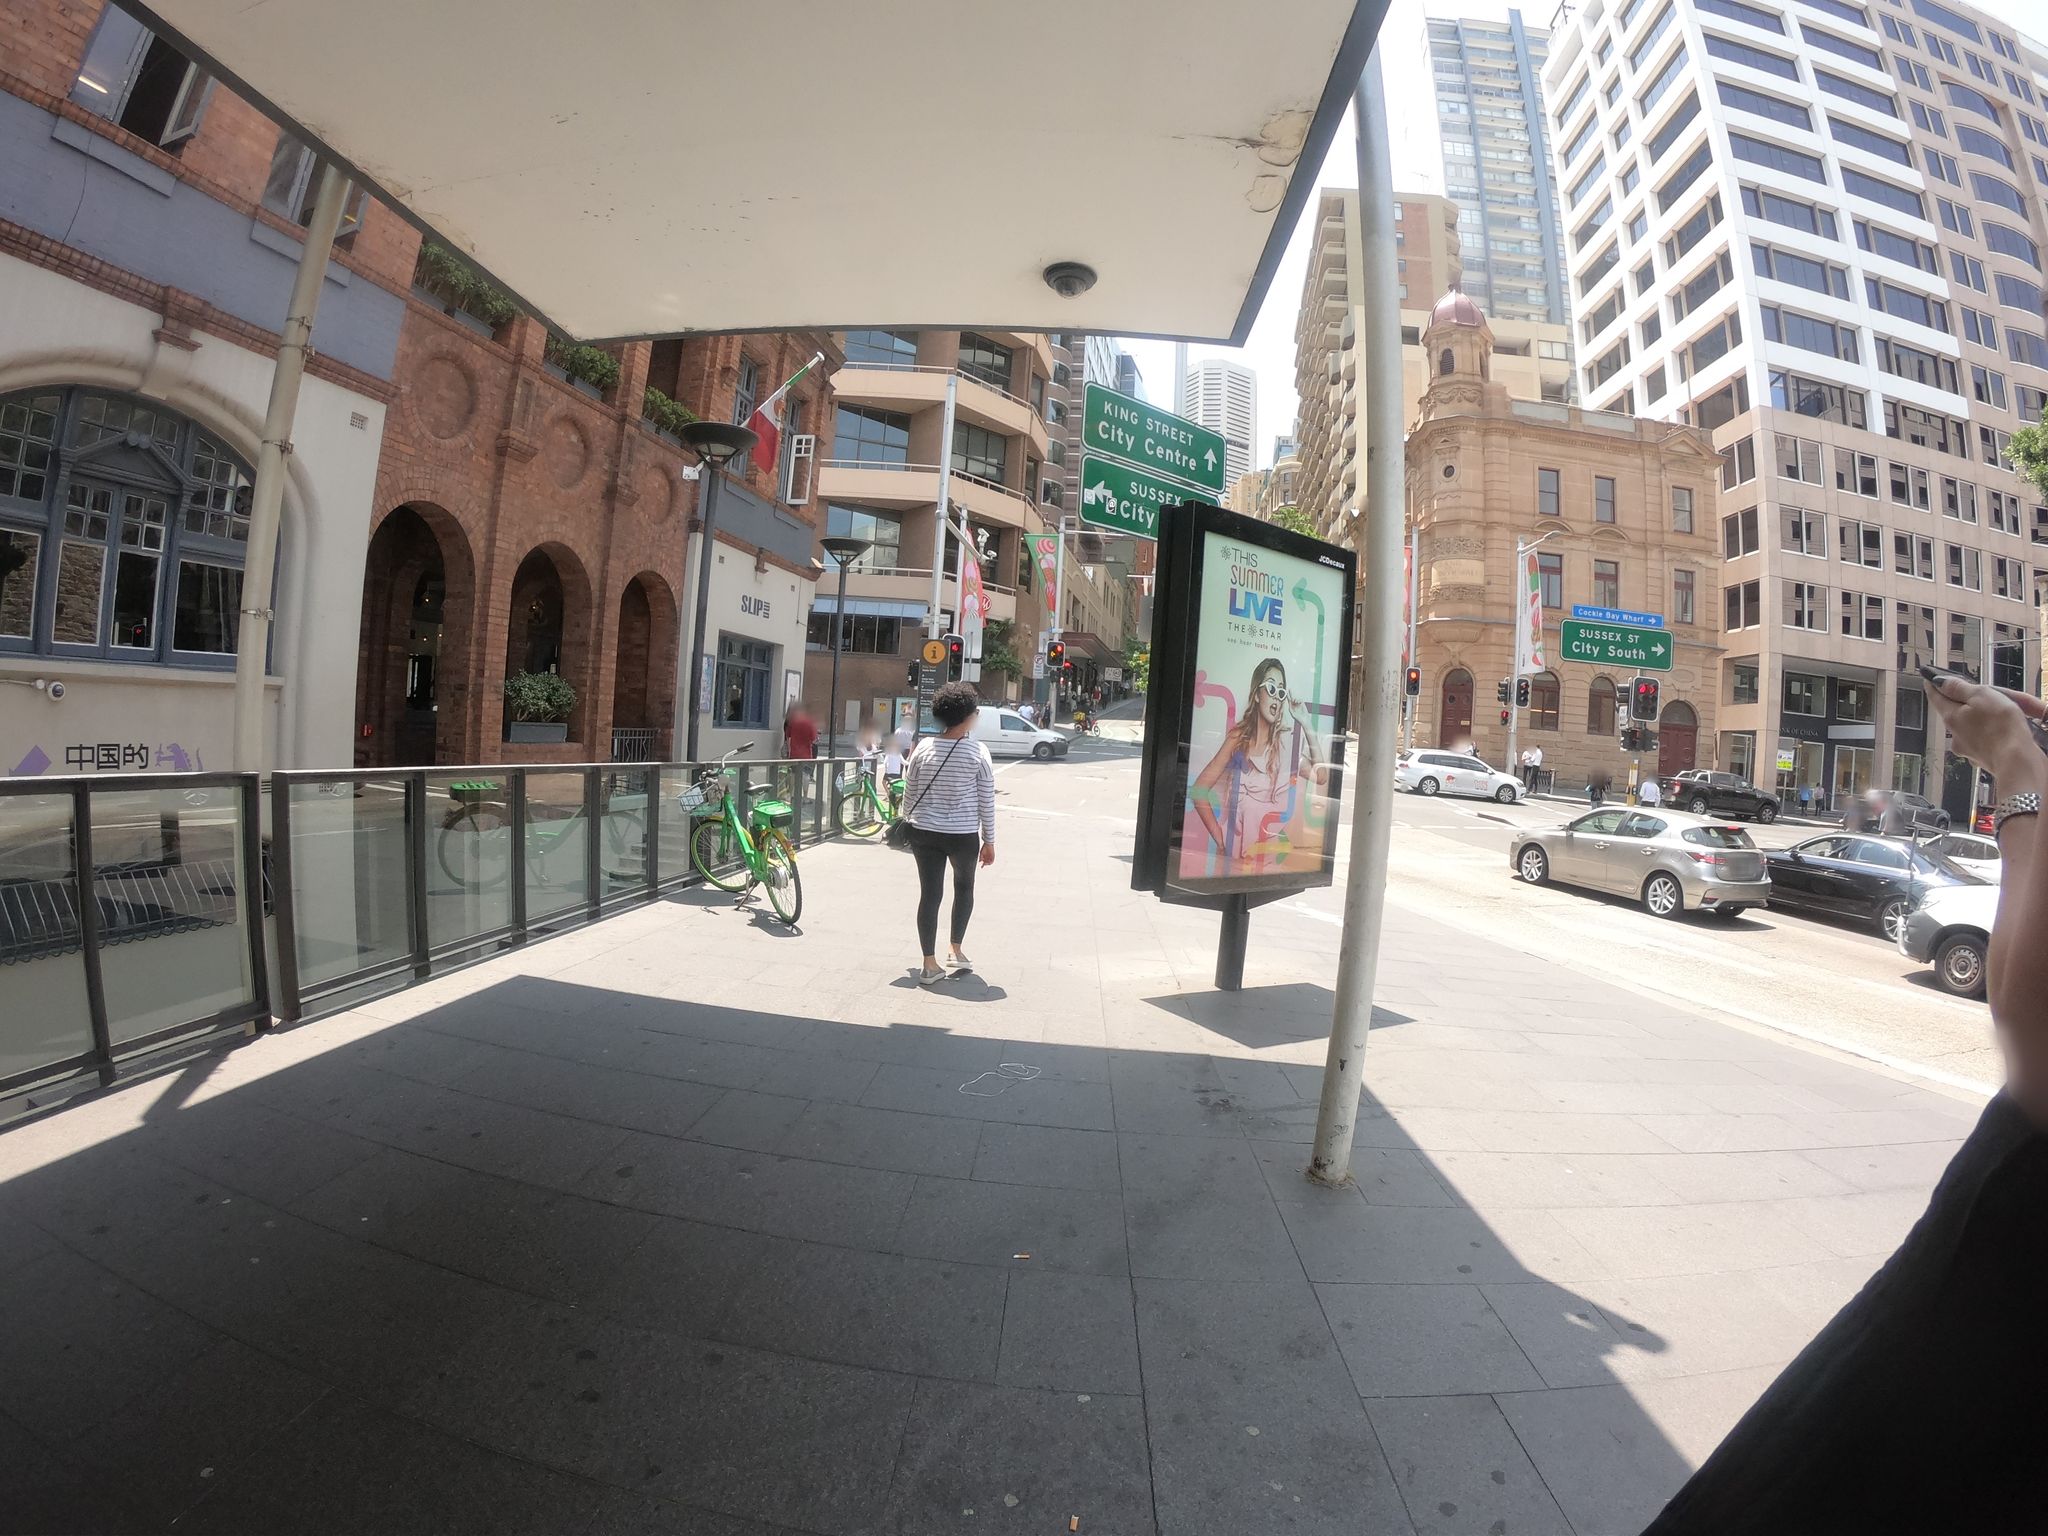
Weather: clear
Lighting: day
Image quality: good
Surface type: walking surface
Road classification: cycleway, pedestrian
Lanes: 2
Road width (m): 2.5
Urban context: urban centre
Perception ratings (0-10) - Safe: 3.16, Lively: 7.47, Beautiful: 4.78, Boring: 1.7, Depressing: 4.27, Wealthy: 5.93